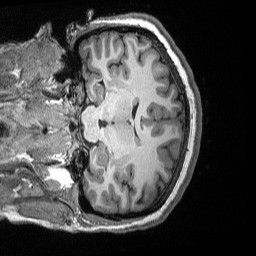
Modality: T1w
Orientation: coronal
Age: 20
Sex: female